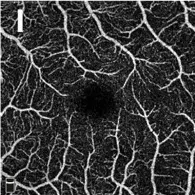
Pre- and postoperative 3.0 * 3.0 mm optical coherence tomography angiography (OCTA) images. Left eye. Preoperatively and at two follow-up visits (1 and 6 months) illustrate a gradual increase of macular vessel density.
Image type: ophthalmic_imaging (ophthalmic_angiography)